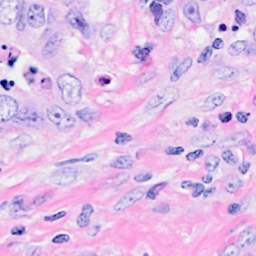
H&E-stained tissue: Breast